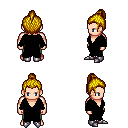
a pixel art fantasy rpg character, male body template, human, light skin, black robe, teal pants, blonde short topknot hairstyle, metal boots, four views (front, back, left, right), 2x2 character sprite sheet, small pixel art, hard edges, no anti-aliasing